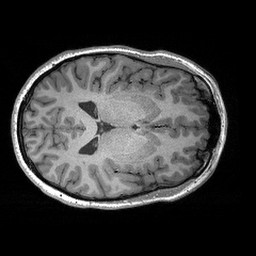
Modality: T1w
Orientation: axial
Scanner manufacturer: siemens
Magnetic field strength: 3 T
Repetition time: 2.3 s
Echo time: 0.00298 s